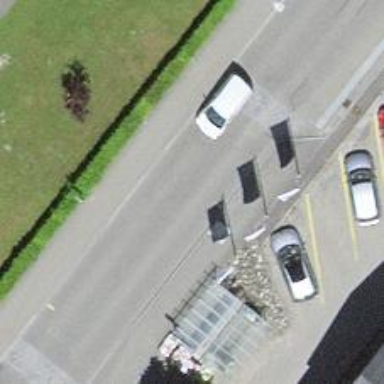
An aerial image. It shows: Table-style traffic calming feature.